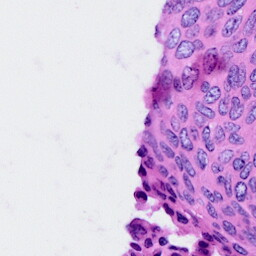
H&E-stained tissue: Cervix